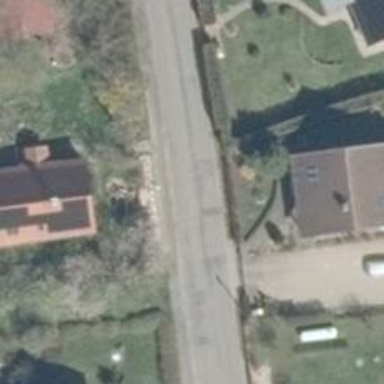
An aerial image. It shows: Tertiary road.